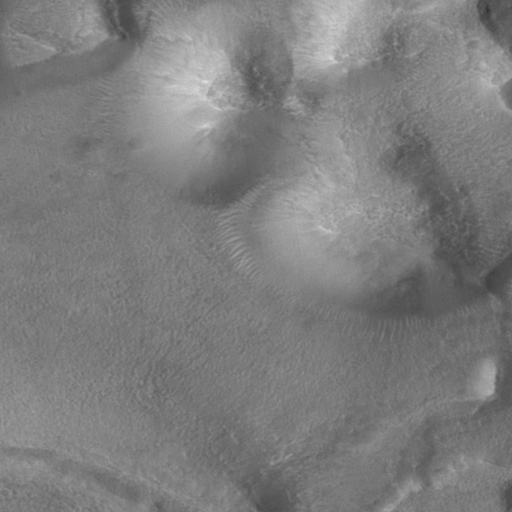
Classes present: Background